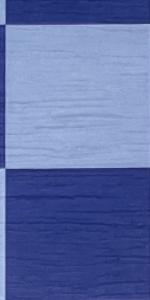
Label: Empty